Interaction volume radius: 10 \u00c5
Interaction volume height: 10 \u00c5
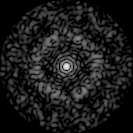
Disorder parameter: 0.7936